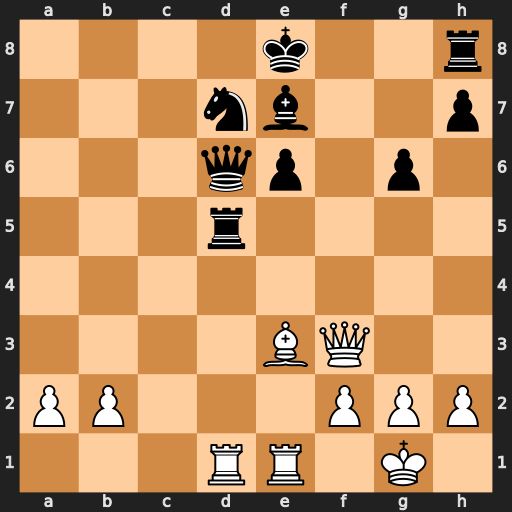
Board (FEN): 4k2r/3nb2p/3qp1p1/3r4/8/4BQ2/PP3PPP/3RR1K1
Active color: w
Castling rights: k
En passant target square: -
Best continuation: Rxd5 exd5 Bg5